Question: I'm using the <URL> where this is the code that does it.
'''
<script type='text/javascript' src='http://www.google.com/jsapi'></script>
<script type='text/javascript'>google.load('visualization', '1', {'packages': ['geochart']});
google.setOnLoadCallback(drawVisualization);
function drawVisualization() {var data = new google.visualization.DataTable();
data.addColumn('string', 'Country');
data.addColumn('number', 'Value');
data.addColumn({type:'string', role:'tooltip'});var ivalue = new Array();
var options = {
backgroundColor: {fill:'#FFFFFF',stroke:'#FFFFFF' ,strokeWidth:25 },
colorAxis: {minValue: 0, maxValue: 0, colors: []},
legend: 'none',
backgroundColor: {fill:'#FFFFFF',stroke:'#FFFFFF' ,strokeWidth:25 },
datalessRegionColor: '#ffc801',
displayMode: 'regions',
enableRegionInteractivity: 'true',
resolution: 'provinces',
sizeAxis: {minValue: 1, maxValue:1,minSize:10, maxSize: 10},
region:'IN',
keepAspectRatio: true,
width:600,
height:400,
tooltip: {textStyle: {color: '#444444'}, trigger:'focus', isHtml: false}
};
var chart = new google.visualization.GeoChart(document.getElementById('visualization'));
google.visualization.events.addListener(chart, 'select', function() {
var selection = chart.getSelection();
if (selection.length == 1) {
var selectedRow = selection[0].row;
var selectedRegion = data.getValue(selectedRow, 0);
if(ivalue[selectedRegion] != '') { document.location = ivalue[selectedRegion]; }
}
});
chart.draw(data, options);
}
</script>
<div id='visualization'></div>
'''
Now I want the selected region to change color like in my mockup here. Can it be done?

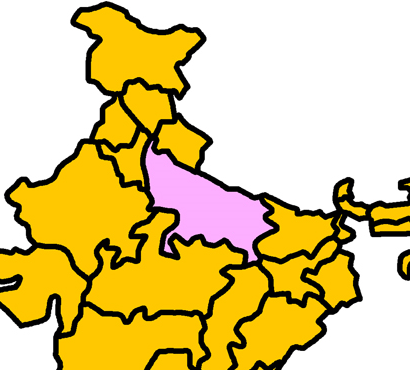
Answer: <URL>
You can accomplish this with a css rule.
The hover rule applies to all your paths and the rect rule excludes your ocean so that only the land areas will highlight as you indicated.
Each rule is preceded by an ID selector to keep the rules only applicable to the div your map loaded within.
'''
<style xmlns="http://www.w3.org/2000/svg">
#visualization path:hover { fill: cornflowerblue; }
#visualization rect:hover {fill:transparent;}
</style>
'''